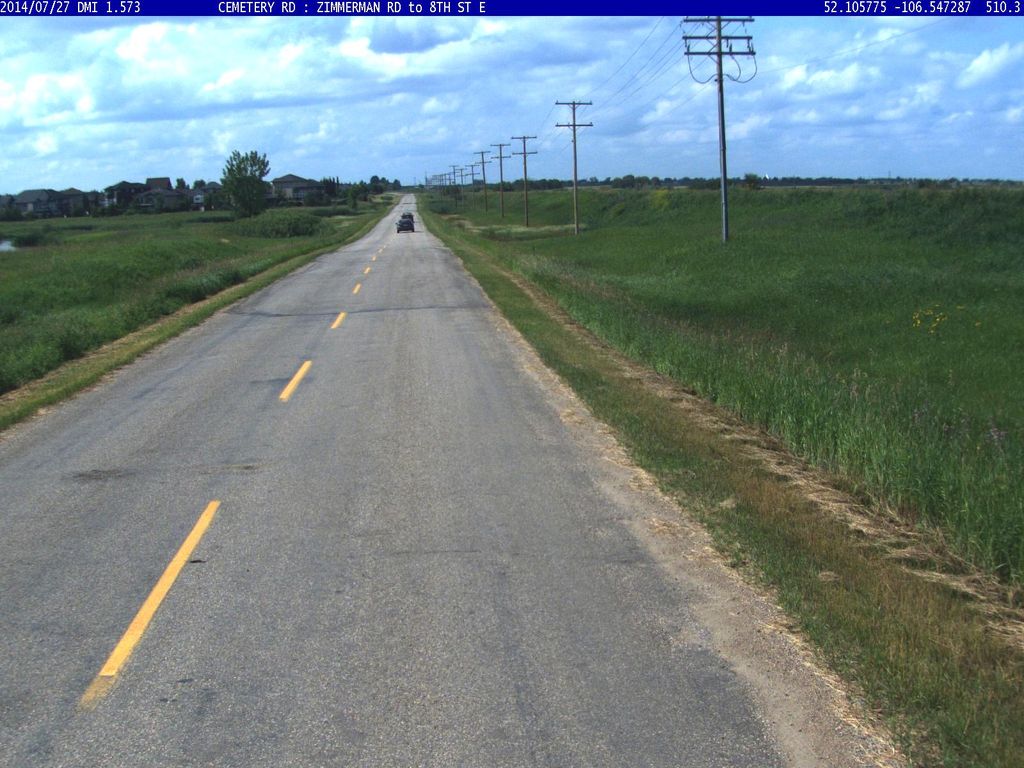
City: saskatoon